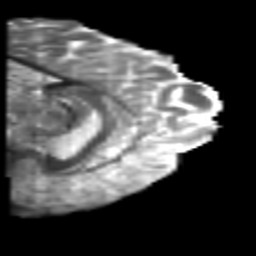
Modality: T2w
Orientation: sagittal
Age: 22
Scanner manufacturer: philips
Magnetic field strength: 3 T
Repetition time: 8.6 s
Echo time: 0.127 s